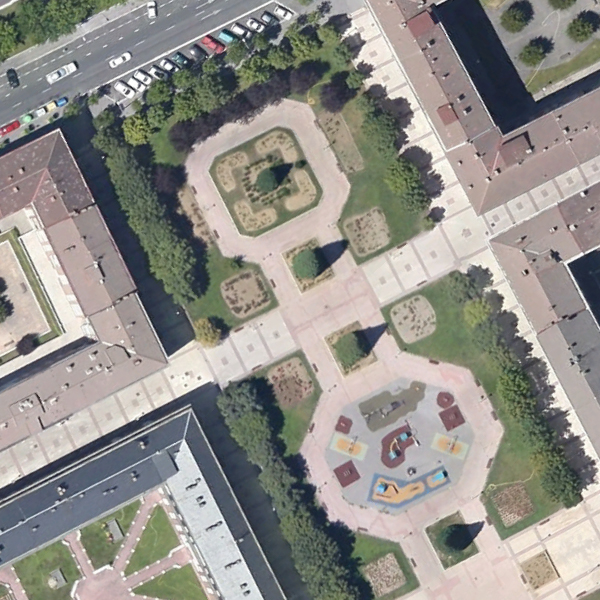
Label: Square